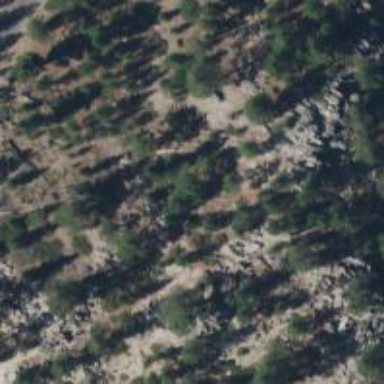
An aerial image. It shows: Forest with evergreen needle-leaved trees.